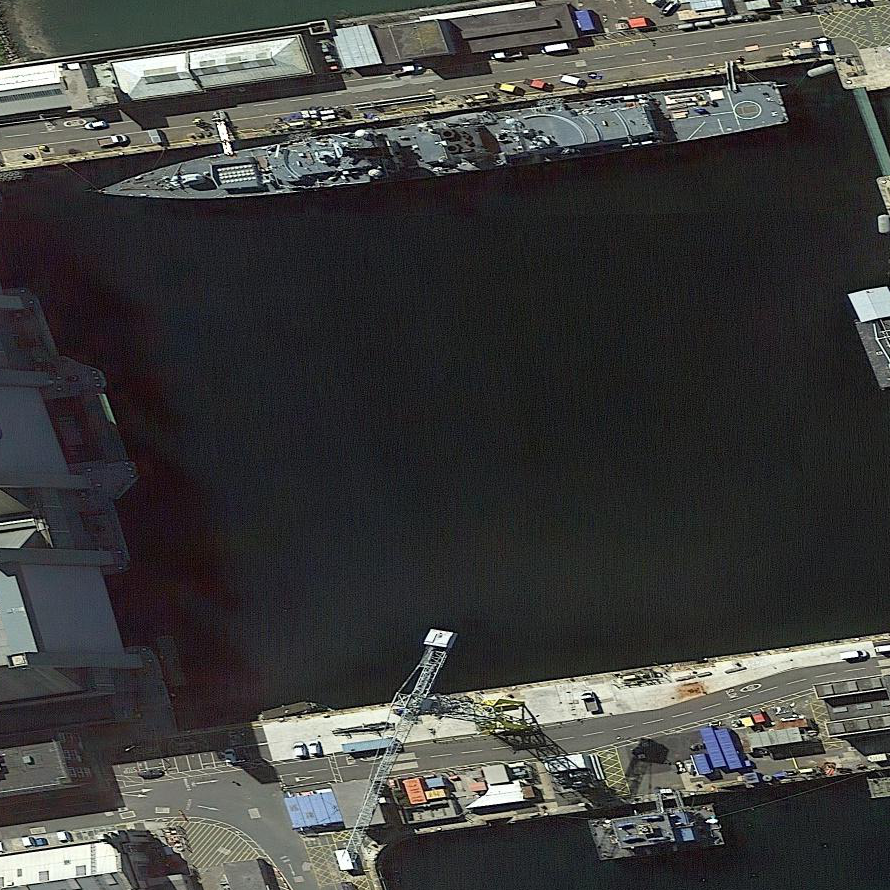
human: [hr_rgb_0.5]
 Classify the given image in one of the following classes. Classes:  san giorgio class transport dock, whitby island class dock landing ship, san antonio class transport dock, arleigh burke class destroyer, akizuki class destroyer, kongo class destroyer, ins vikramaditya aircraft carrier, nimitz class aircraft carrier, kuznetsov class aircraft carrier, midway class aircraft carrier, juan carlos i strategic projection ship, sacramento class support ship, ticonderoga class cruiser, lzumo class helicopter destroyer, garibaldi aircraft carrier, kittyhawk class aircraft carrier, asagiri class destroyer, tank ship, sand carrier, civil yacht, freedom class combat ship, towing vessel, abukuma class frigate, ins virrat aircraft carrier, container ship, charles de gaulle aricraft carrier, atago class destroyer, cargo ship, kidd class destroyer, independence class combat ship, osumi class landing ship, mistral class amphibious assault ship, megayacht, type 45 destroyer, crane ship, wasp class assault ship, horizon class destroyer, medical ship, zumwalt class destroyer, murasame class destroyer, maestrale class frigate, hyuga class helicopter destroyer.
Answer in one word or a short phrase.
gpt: Type 45 destroyer